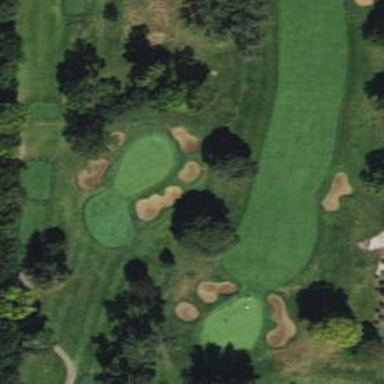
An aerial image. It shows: View of golf hole.